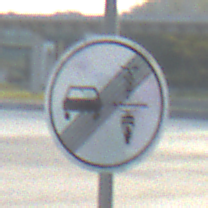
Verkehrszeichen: EndeVerbotUeberholenEinspurigeFahrzeuge
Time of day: SunriseSunset
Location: Outdoor (Urban)
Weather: Clear
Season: NotSpecified
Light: Natural